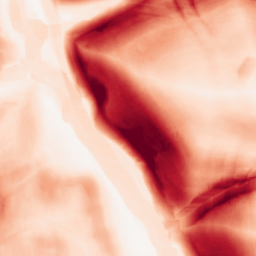
Category: morphological
Decomposition family: morphological_gradient
Decomposition parameters: size: 15
shape: square
Upsampling method: lanczos
Upsampling parameters: scale: 2
Upsampling scale: 2